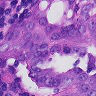
Metastatic tissue present: yes